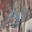
Label: 4